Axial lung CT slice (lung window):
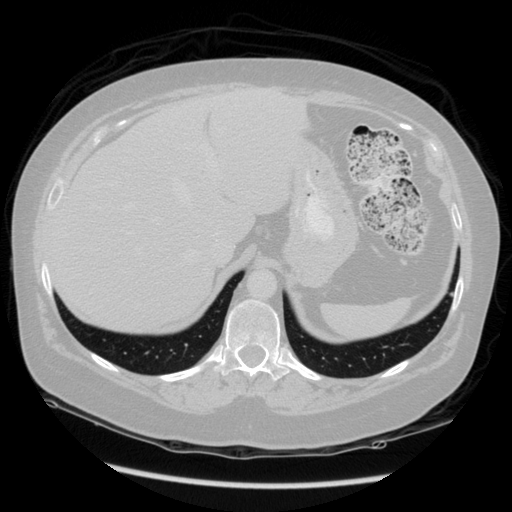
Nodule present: no